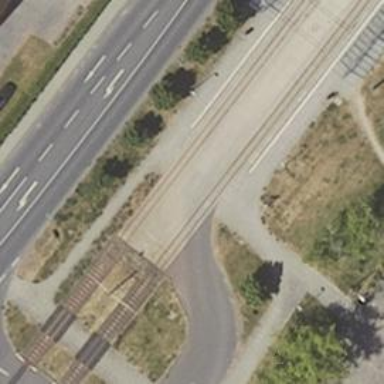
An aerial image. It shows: Tram level crossing on the railway.